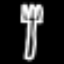
Label: fork